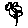
Label: flower